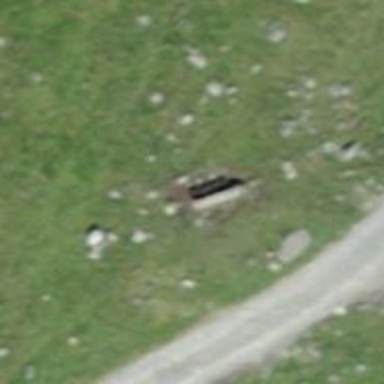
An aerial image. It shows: Brown bench in the vicinity.